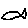
Label: fish